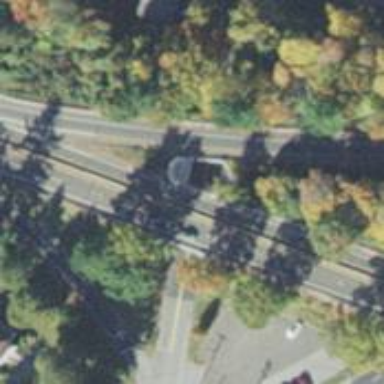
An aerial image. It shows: Bridge on motorway link.